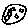
Label: moon